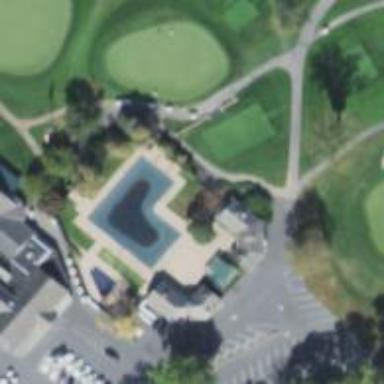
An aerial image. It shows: Golf green.